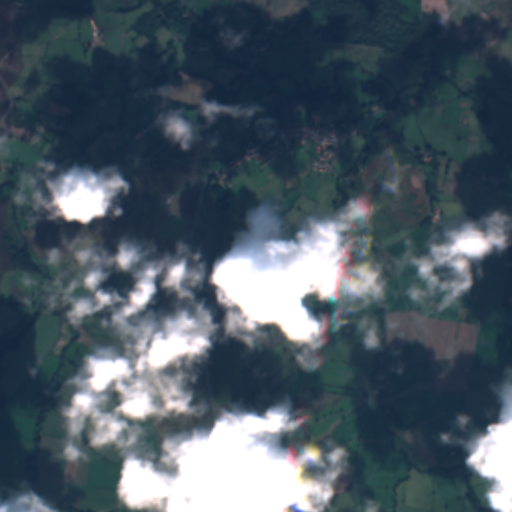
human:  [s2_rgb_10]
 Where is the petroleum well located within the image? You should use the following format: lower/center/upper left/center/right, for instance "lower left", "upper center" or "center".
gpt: The petroleum well is located in the lower left of the image.
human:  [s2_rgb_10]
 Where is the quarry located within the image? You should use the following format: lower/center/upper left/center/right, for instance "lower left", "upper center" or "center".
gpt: The quarry is located in the center left of the image.
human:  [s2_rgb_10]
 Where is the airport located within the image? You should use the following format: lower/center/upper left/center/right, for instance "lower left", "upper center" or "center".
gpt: There is no airport in the image.